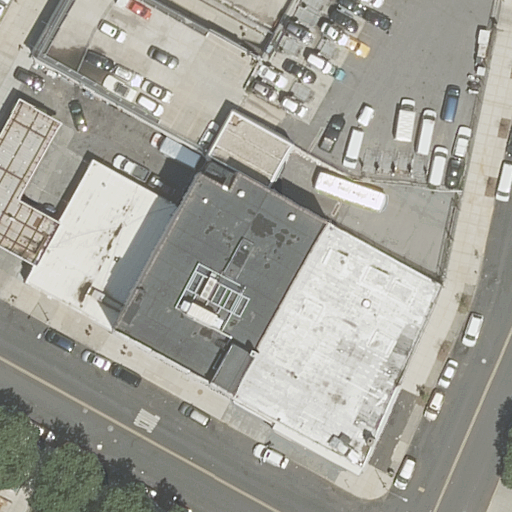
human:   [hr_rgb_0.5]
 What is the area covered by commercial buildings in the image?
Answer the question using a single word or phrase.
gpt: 0m2

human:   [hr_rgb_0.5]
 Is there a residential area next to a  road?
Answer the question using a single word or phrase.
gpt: yes

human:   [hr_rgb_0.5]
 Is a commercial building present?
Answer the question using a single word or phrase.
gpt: no

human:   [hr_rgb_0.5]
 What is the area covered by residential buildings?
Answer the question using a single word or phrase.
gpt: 2975m2

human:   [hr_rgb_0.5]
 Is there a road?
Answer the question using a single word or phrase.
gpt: yes

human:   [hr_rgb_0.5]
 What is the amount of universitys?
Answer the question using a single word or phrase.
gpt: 1

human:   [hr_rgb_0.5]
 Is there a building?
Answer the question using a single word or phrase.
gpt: yes

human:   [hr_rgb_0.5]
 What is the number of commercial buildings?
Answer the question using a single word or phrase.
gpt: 0

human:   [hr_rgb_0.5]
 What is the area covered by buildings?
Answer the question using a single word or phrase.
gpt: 2975m2

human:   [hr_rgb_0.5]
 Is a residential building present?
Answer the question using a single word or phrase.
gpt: yes

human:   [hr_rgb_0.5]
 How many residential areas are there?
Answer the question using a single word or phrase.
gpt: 1

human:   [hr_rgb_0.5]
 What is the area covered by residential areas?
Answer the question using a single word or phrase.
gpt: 4140m2

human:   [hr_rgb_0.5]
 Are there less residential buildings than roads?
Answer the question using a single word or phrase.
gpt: no

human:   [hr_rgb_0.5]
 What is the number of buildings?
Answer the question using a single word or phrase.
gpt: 5

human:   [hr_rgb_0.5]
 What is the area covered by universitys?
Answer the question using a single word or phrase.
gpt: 10640m2

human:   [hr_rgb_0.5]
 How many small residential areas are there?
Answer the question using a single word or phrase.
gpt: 0

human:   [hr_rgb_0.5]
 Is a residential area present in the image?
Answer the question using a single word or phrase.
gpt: yes

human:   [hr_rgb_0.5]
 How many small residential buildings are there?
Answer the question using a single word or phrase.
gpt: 1

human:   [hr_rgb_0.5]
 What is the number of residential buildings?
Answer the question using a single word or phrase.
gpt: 5

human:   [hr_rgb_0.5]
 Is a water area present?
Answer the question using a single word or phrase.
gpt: no

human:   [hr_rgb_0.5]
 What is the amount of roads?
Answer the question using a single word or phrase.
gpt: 2

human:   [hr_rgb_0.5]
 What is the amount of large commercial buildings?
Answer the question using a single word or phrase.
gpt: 0

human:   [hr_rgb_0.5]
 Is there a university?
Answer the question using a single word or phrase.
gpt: yes

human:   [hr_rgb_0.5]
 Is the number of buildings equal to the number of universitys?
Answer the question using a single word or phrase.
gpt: no

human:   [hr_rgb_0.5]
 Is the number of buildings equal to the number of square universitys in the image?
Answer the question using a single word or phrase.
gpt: no

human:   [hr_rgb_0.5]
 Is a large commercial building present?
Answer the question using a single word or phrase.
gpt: no

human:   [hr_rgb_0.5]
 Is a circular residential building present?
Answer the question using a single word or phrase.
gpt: no

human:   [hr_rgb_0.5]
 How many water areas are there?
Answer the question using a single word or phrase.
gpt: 0

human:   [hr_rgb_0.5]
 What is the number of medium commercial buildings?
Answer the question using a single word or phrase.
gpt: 0

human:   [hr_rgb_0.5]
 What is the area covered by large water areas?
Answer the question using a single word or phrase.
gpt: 0m2

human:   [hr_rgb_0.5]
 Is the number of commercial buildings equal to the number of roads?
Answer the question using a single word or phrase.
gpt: no

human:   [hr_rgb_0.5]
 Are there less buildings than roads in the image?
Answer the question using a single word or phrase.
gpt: no

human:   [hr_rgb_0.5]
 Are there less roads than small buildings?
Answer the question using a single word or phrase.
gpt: no

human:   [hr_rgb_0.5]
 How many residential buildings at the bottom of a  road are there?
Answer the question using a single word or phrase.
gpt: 0

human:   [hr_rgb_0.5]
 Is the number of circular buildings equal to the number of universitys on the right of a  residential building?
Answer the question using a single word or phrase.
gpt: yes

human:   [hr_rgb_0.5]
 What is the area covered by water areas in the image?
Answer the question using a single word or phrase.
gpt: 0m2

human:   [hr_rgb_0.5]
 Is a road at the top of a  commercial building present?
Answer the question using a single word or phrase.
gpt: no

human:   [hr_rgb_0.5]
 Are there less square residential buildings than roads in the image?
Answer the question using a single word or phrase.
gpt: yes

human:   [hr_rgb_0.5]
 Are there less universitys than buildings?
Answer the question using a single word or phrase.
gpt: yes

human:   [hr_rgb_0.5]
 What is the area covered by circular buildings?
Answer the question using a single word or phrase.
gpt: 0m2

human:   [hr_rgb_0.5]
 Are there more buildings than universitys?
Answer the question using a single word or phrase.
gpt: yes

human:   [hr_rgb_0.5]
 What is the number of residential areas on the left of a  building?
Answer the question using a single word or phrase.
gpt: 0

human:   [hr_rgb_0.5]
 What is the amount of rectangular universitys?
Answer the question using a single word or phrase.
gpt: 1

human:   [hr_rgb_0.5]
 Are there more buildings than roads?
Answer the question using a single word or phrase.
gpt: yes

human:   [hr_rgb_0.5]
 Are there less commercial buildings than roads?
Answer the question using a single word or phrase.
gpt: yes

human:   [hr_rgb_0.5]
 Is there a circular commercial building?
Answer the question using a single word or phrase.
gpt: no

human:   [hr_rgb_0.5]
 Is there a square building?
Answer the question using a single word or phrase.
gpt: no

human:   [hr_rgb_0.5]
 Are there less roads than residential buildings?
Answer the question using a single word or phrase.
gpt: yes

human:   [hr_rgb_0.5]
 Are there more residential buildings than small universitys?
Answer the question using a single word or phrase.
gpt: yes

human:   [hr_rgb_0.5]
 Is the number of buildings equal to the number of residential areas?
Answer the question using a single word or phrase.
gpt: no

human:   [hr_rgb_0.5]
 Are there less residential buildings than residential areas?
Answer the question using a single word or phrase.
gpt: no

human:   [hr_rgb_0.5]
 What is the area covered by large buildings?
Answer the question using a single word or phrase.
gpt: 2782m2

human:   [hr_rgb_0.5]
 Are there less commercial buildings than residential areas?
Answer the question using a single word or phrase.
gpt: yes

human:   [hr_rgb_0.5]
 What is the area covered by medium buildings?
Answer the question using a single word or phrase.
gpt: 127m2

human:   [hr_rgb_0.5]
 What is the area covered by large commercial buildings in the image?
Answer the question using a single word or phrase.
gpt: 0m2

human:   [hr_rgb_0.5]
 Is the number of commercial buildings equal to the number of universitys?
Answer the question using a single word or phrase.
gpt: no

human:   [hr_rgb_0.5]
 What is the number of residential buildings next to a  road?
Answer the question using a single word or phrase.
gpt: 5

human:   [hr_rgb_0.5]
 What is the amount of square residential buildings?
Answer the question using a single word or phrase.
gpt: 0

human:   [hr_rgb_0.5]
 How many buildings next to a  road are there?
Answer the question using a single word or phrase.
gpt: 5

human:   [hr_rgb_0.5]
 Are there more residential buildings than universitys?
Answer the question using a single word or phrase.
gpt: yes

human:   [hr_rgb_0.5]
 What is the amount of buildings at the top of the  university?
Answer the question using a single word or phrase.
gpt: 0

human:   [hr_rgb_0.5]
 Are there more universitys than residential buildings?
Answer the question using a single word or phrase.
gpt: no

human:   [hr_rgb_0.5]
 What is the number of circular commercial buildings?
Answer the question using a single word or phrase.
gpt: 0

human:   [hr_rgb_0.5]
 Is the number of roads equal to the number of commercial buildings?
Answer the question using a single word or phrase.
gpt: no